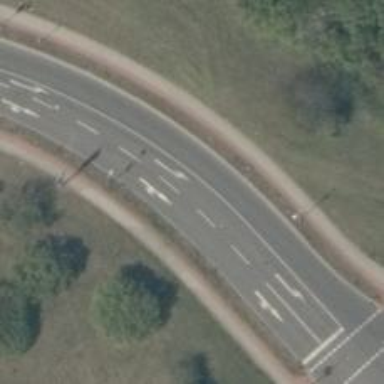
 featuring sidewalks on both sides and cycle track."